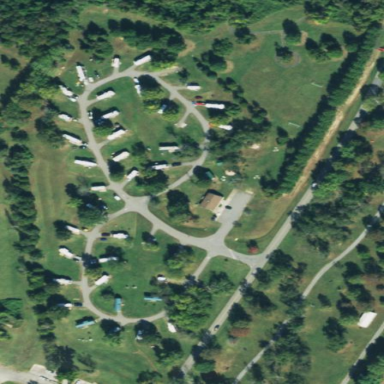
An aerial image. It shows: Campsite where tents and caravans are allowed.